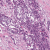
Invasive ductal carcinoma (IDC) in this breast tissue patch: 1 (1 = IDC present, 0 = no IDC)